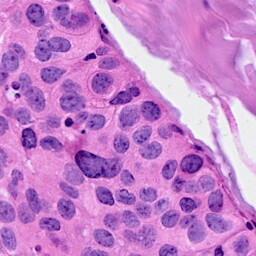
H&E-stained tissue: Breast